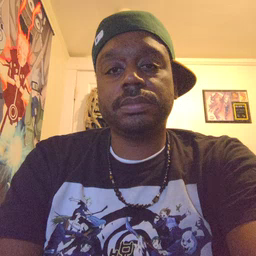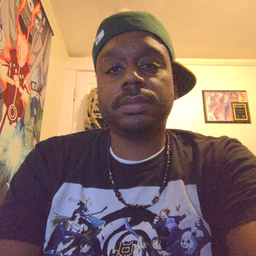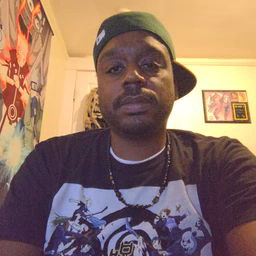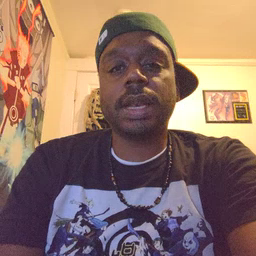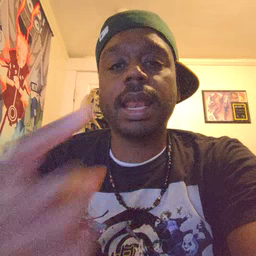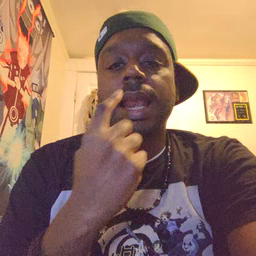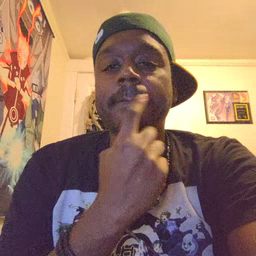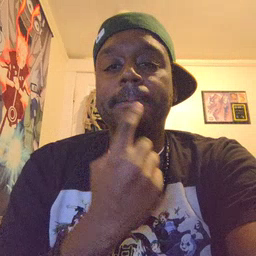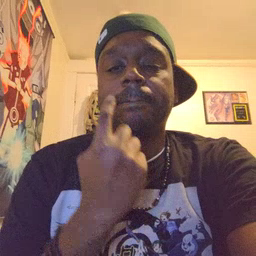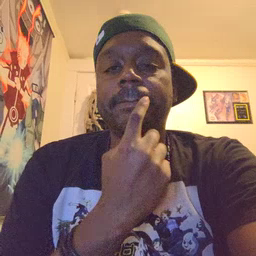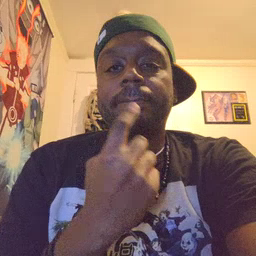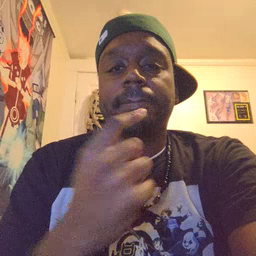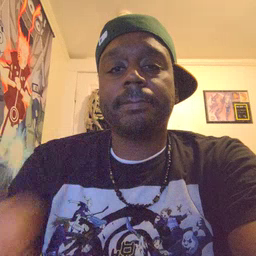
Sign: lips